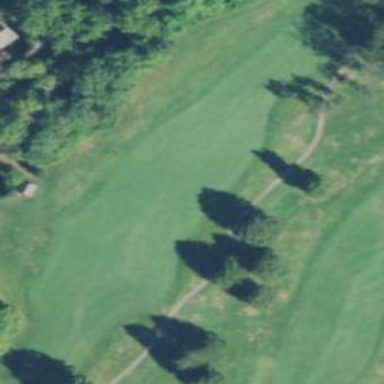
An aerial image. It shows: Grassy area designated as golf fairway.